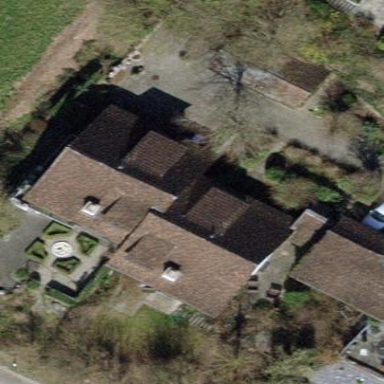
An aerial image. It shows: Semidetached house with gabled roof.